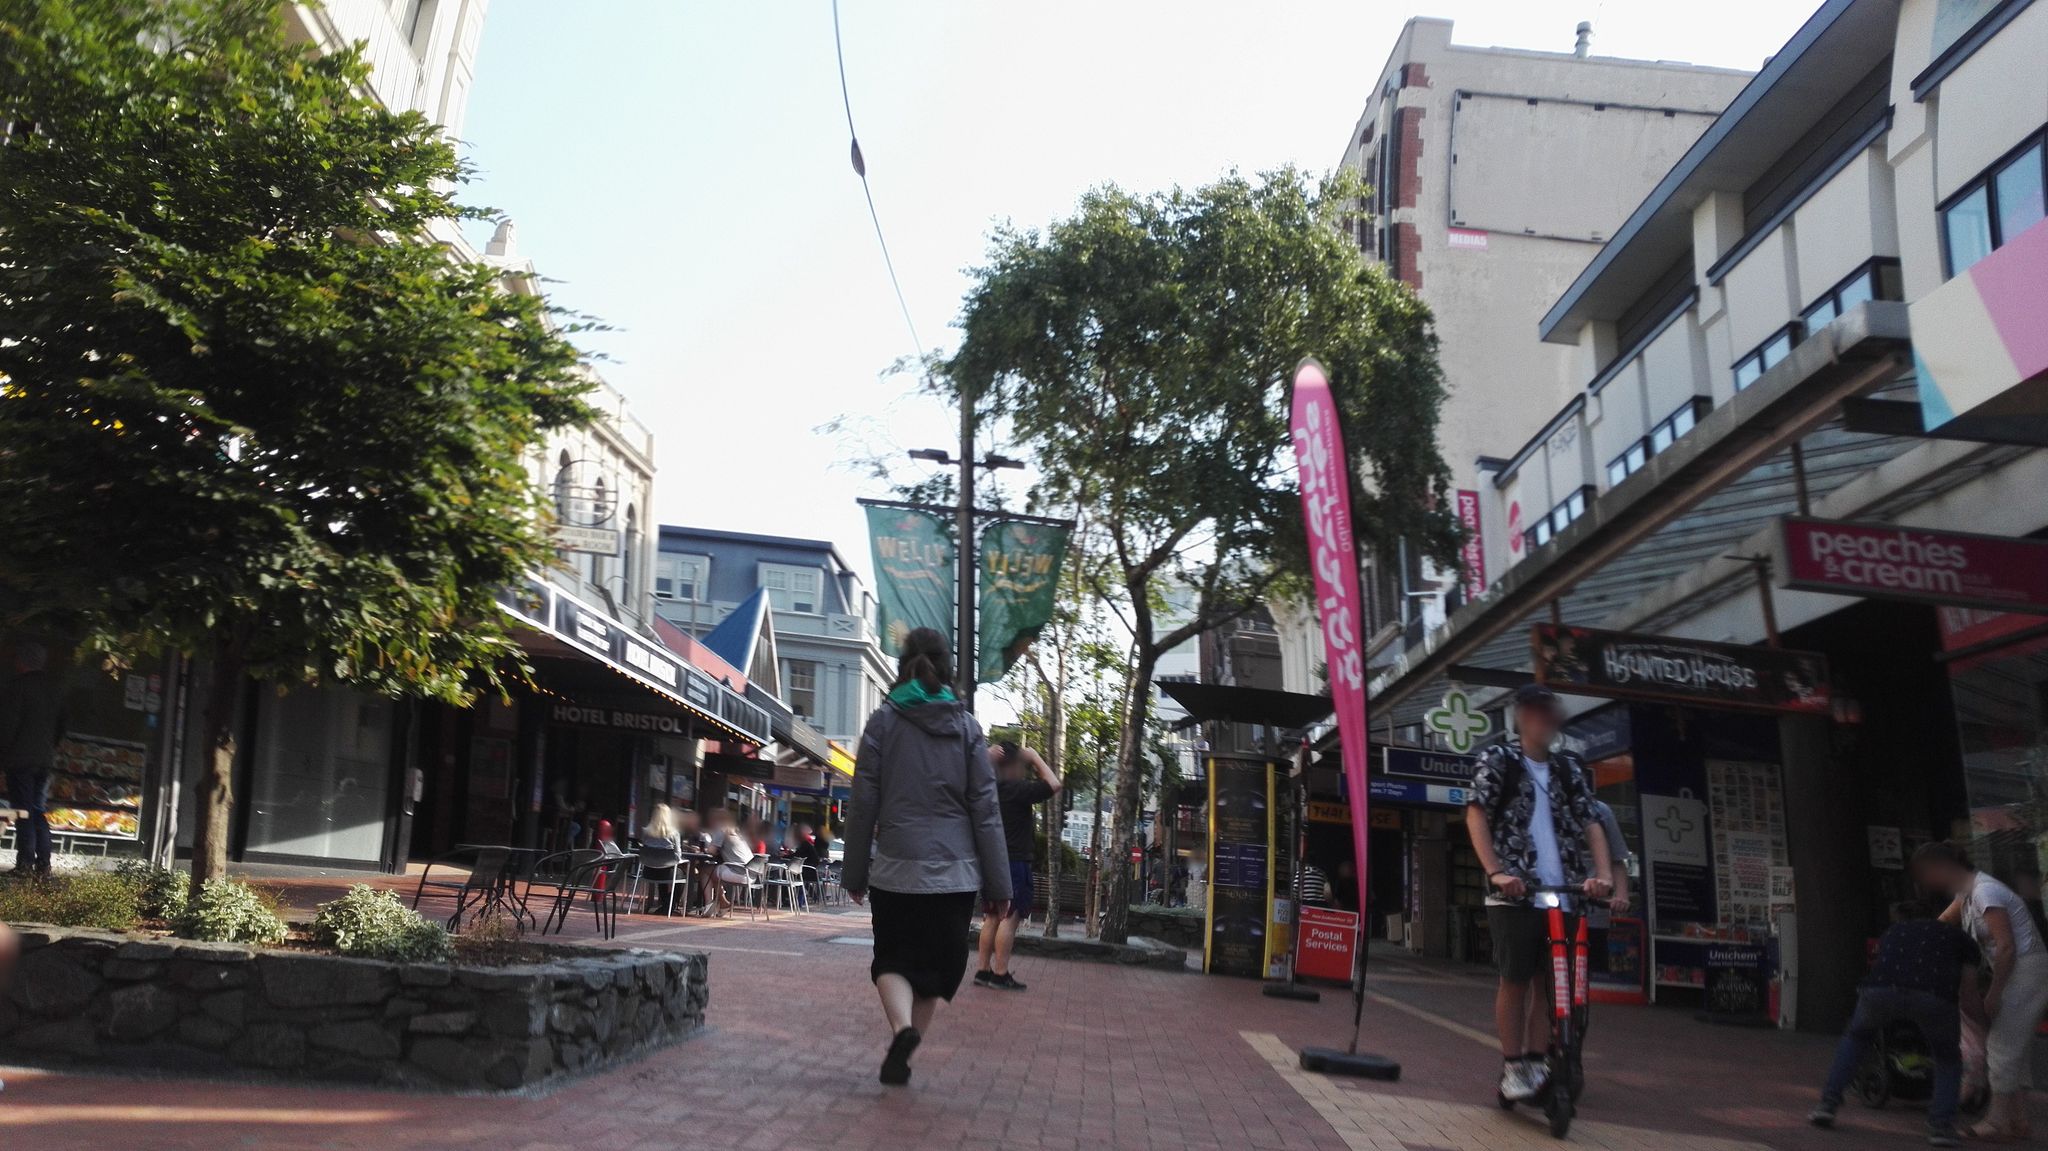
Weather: clear
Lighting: day
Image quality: good
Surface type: walking surface
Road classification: pedestrian, service, footway
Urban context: urban centre
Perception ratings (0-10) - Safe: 7.43, Lively: 7.04, Beautiful: 2.58, Boring: 0.97, Depressing: 3.59, Wealthy: 7.54